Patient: sex M, age 49
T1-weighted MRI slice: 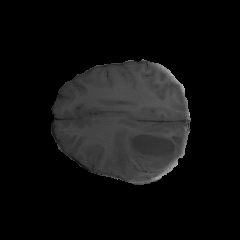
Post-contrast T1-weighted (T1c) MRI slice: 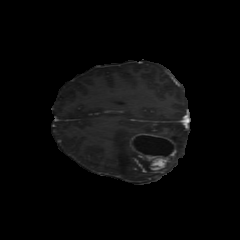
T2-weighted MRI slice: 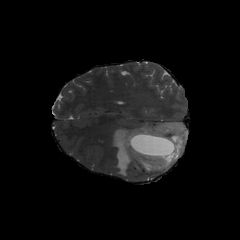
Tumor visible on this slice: yes
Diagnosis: Astrocytoma, IDH-mutant
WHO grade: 4